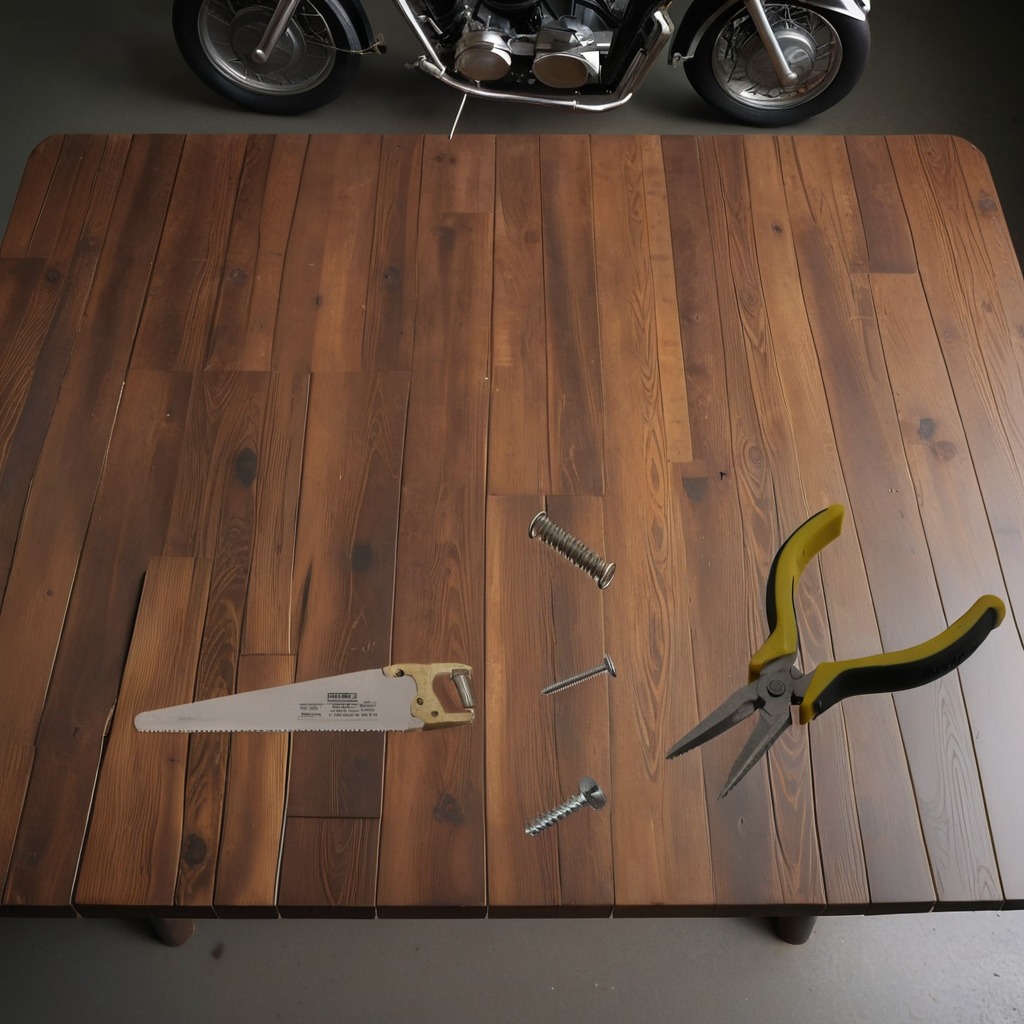
A metal machine screw, an iron nail, pliers, a coiled metal spring, and a handheld metal saw are lying on the wooden table.